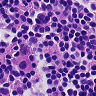
Metastatic tissue present: yes